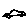
Label: car